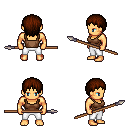
a pixel art fantasy rpg character, male body template, human, tanned skin, brown pirate shirt, white pants, brown plain hairstyle, spear, four views (front, back, left, right), 2x2 character sprite sheet, small pixel art, hard edges, no anti-aliasing